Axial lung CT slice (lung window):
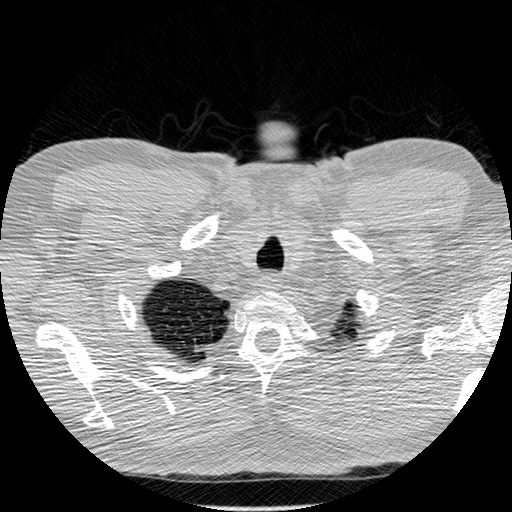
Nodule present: no